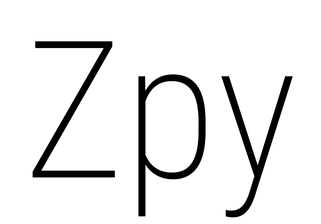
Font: Roboto_Condensed_ExtraLight